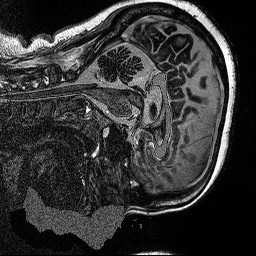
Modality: MP2RAGE
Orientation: sagittal
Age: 47
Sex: female
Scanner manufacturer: siemens
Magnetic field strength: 3 T
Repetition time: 5 s
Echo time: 0.00298 s